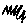
Label: zigzag